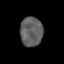
Tissue: prostate
Cell type: T cells
Senescence score: 0.3185
Nuclear area (px): 648
Mean DAPI intensity: 95.583